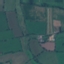
Land use / land cover: Pasture